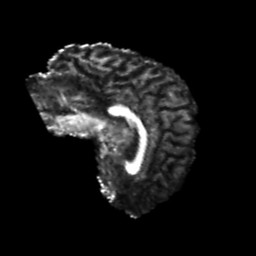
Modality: FA
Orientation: sagittal
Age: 25
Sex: male
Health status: healthy
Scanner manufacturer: philips
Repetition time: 7.394 s
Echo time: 0.08599 s